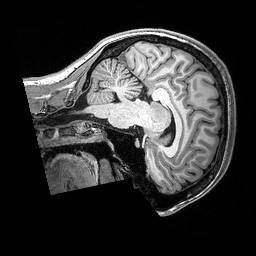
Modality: T1w
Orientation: sagittal
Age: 26
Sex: female